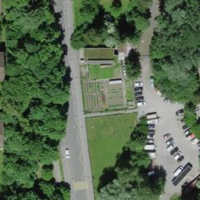
EUNIS habitat code: 55
Species observed at this site:
Symphoricarpos albus